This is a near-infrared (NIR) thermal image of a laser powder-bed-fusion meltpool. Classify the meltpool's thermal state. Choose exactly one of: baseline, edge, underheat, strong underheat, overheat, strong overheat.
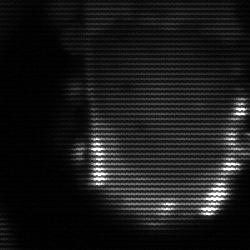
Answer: baseline